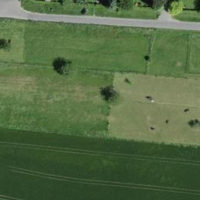
EUNIS habitat code: 25
Species observed at this site:
Bombycilla garrulus